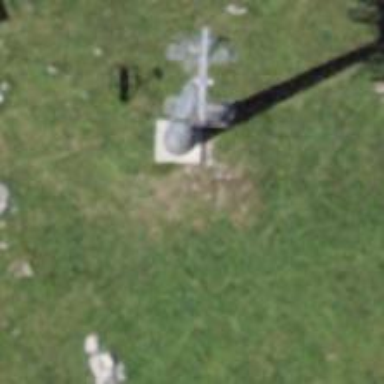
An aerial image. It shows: Pylon for aerialway.